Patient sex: F
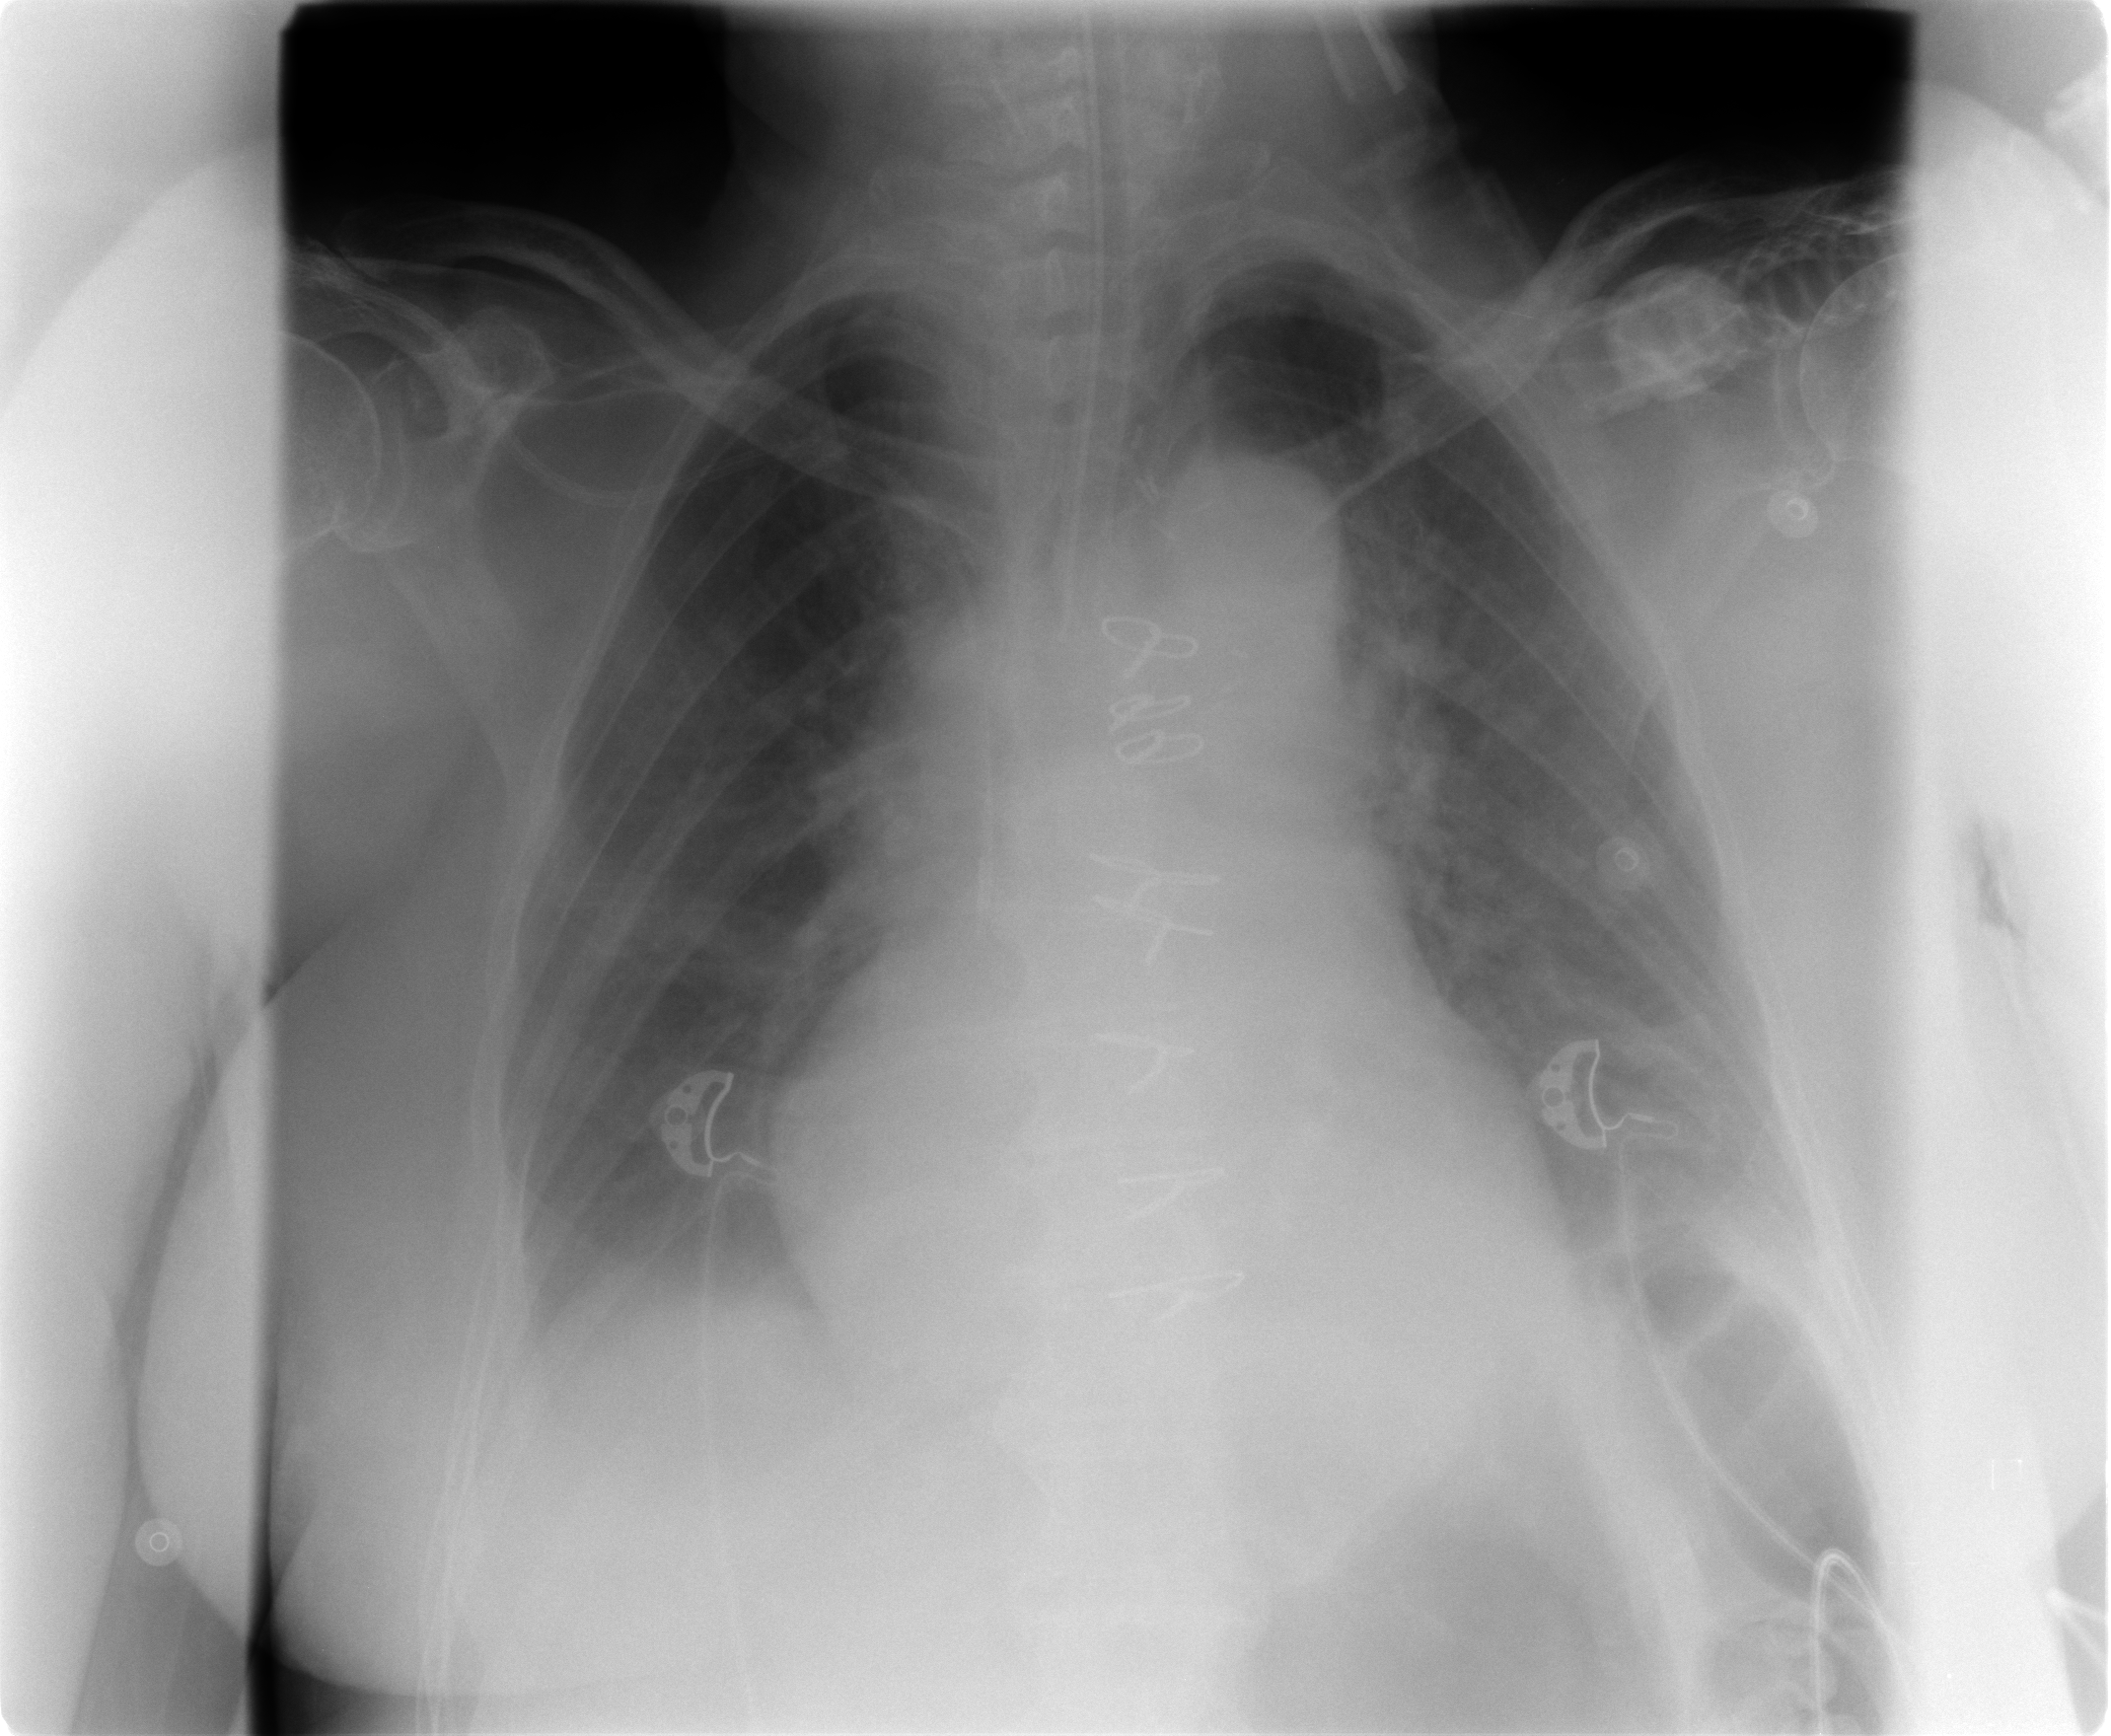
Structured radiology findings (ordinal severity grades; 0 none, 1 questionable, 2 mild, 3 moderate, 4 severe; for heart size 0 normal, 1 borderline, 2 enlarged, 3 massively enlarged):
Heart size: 1
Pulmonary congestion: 0
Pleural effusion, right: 2
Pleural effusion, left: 2
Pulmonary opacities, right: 0
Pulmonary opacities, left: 1
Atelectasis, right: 2
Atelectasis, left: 2